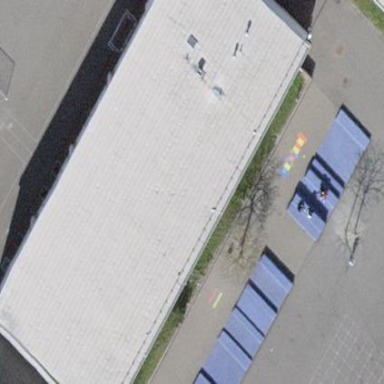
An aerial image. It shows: School building with school amenities.